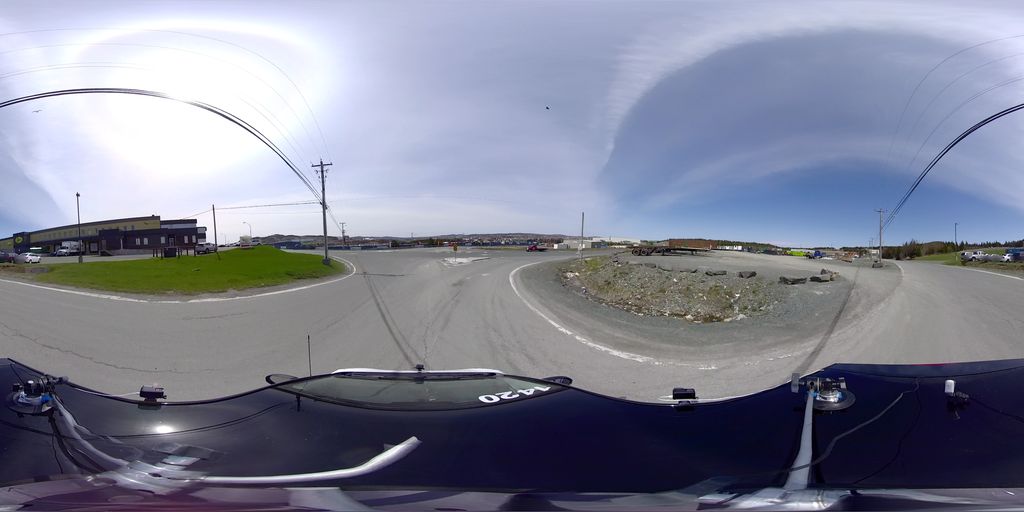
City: st_johns